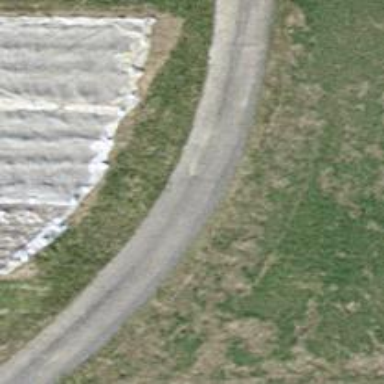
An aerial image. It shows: Compacted track with grade2 surface.